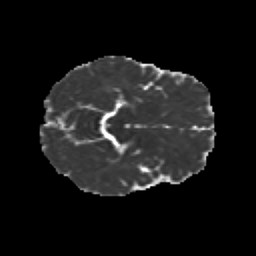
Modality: MD
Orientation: axial
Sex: male
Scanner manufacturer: siemens
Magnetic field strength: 3 T
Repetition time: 5 s
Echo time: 0.071 s